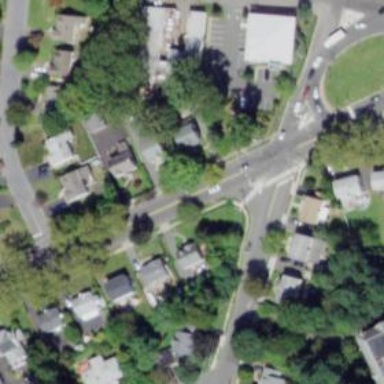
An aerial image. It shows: Secondary road with separate sidewalk.